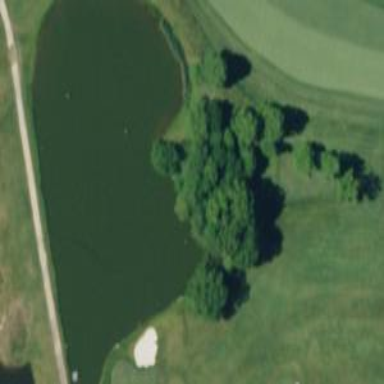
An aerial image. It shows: Water hazard in golf course. The hazard is natural water feature.